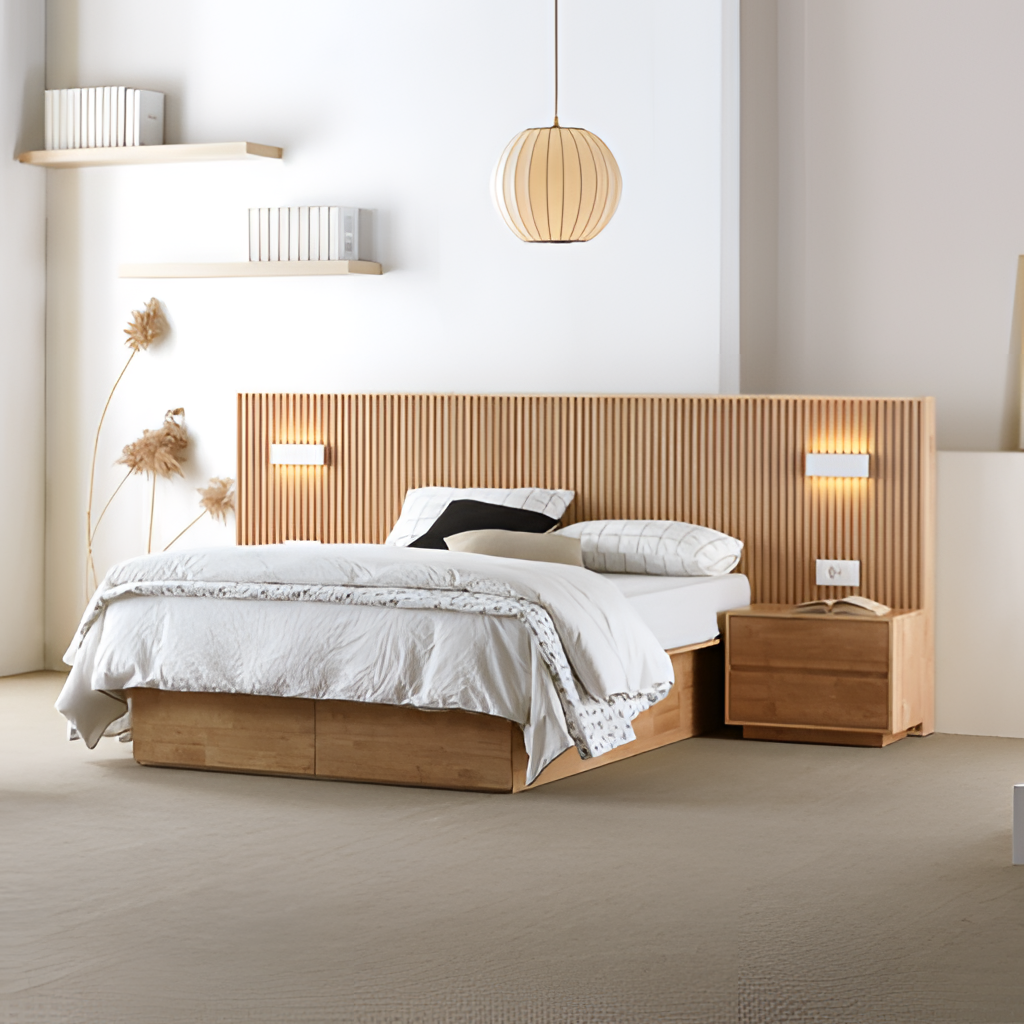
wood backlit headboard bed, bedroom, beige carpet flooring, with textured pattern, beige paint wallpaper, with solid pattern, modern